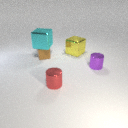
small purple metal cylinder to the right of small red metal cylinder